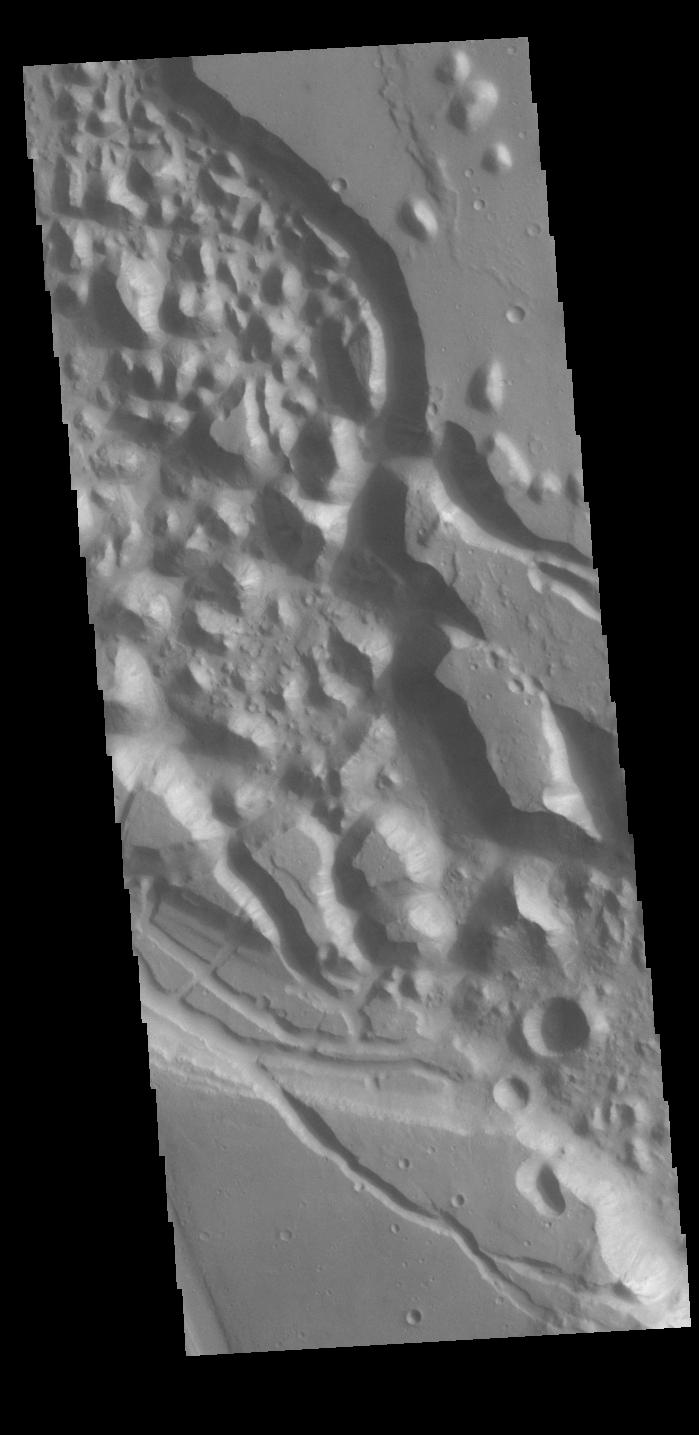
Xanthe Chaos 2001 Mars Odyssey, Mars